Question: I want to create layout like this on facebook app. To appear with effect from bottom to top.
I don't know where to find example (xml and code) for this
Thanks

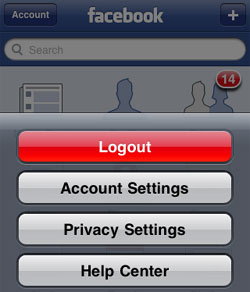
Answer: If I understand what you're talking about, I believe you could mess with gradients in XMLs. Maybe this layout can help you get started:
'''
<?xml version="1.0" encoding="utf-8"?>
<shape
xmlns:android="http://schemas.android.com/apk/res/android"
android:shape="rectangle">
<gradient
android:startColor="#555"
android:endColor="#222"
android:angle="90" />
</shape>
'''
If this layout is "gradient.xml", you set the android:background tag on your main screen layout to that layout (android:background="@layout/gradient"/>).
However, I may ask: . Unless your app is fully skinned, of course.
---
OK, this is something you could try to create a floating menu at the bottom. This is what I did, there may be better solutions around.
1- Use RelativeLayout as your main screen layout.
2- At the bottom of the XML, enclose all your buttons inside another layout. I used a tablelayout, but I guess you can use a Linear with vertical orientation. Let's call this layout "bottom_nav". Use this for this bottom_nav layout:
'''
android:layout_width="fill_parent"
android:layout_height="wrap_content"
android:layout_alignParentBottom="true"
android:visibility="gone"
'''
3- As you organize your views, DON'T make any reference to bottom_nav. Don't use "layout_below" and above, for example.
Finally, on the button code, you change the visibility using setVisibility(boolean visibility).
Worked wonder here. And very simple to do. If you want to add animations, then you can proceed from here.
Good luck!